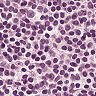
Metastatic tissue present: no